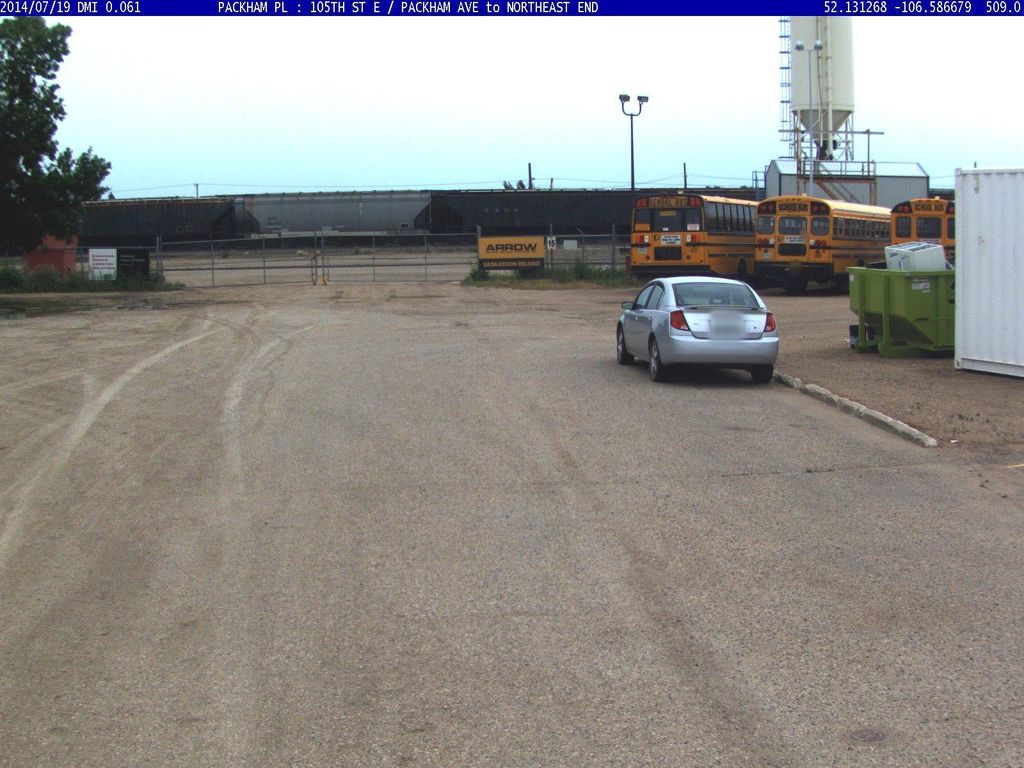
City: saskatoon